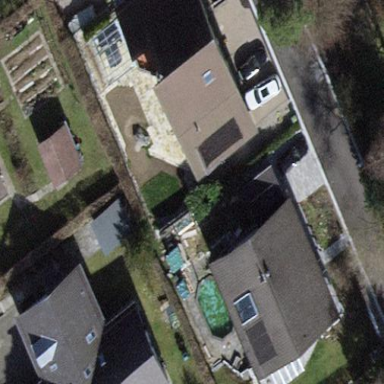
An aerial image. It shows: Detached building with gabled roof.